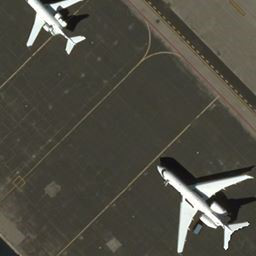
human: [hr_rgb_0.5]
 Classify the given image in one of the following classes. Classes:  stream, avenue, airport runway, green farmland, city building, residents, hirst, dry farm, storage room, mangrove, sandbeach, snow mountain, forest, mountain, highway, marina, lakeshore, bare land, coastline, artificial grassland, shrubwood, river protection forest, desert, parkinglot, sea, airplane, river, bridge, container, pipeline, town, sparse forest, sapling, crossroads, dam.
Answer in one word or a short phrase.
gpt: airplane